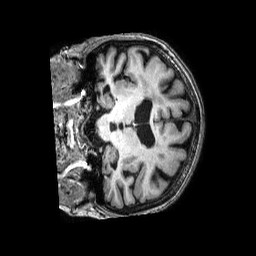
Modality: T1w
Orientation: coronal
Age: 79
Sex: female
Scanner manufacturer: philips
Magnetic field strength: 3 T
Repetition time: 0.006817 s
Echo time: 0.003071 s